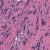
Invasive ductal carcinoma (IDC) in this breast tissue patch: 1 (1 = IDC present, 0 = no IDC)